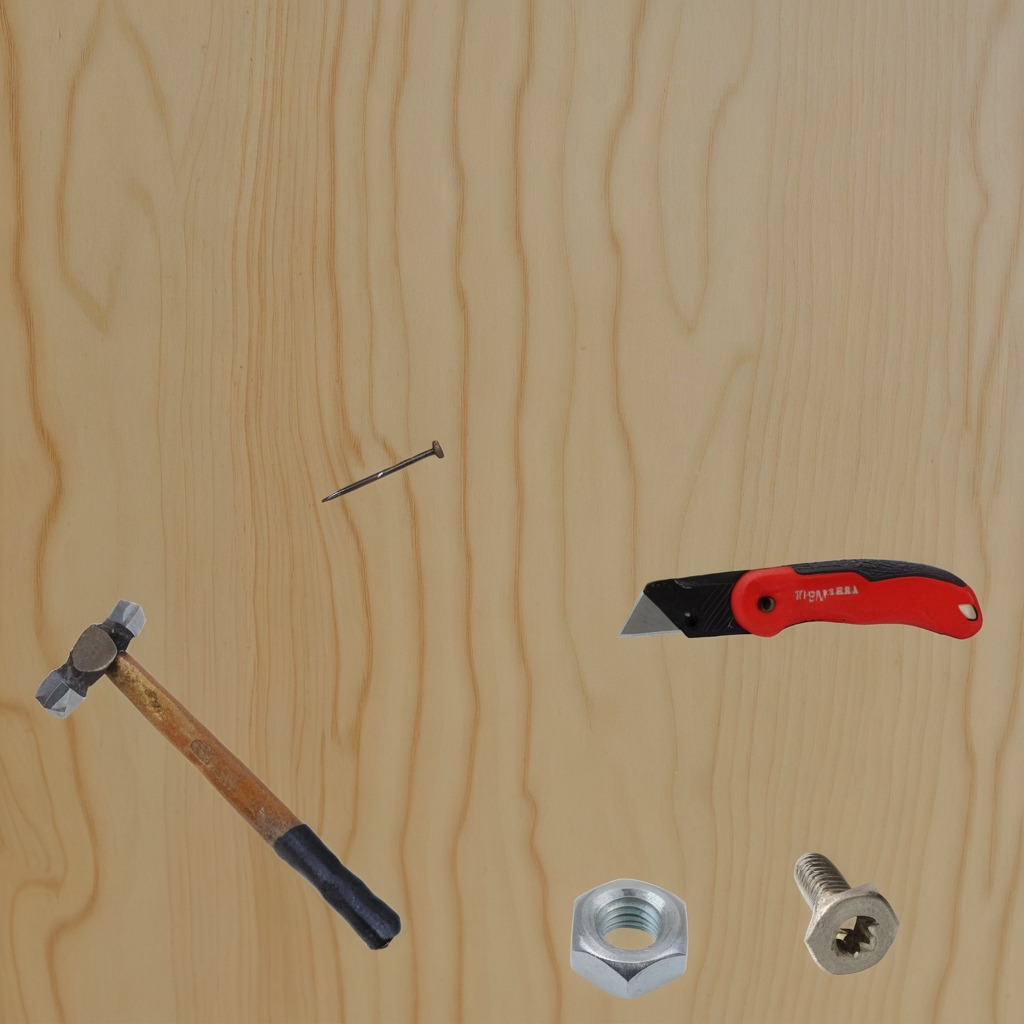
A utility knife, a metal machine screw, an iron nail, a hammer, and a metal nut are lying on a plywood surface in a paint workshop lit by afternoon window light.